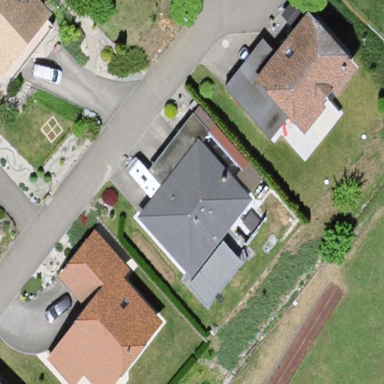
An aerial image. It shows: Simple and straightforward house.